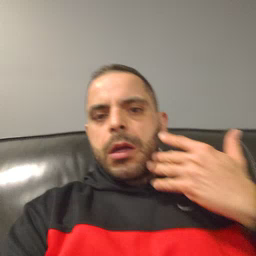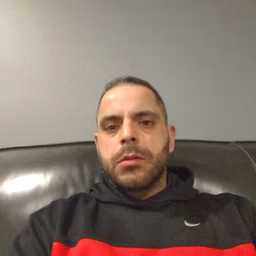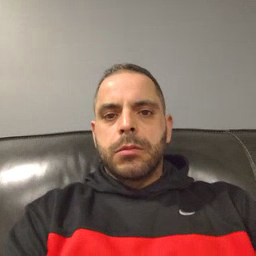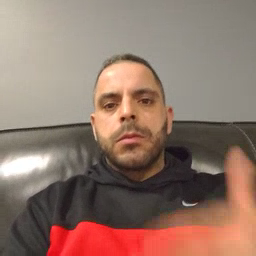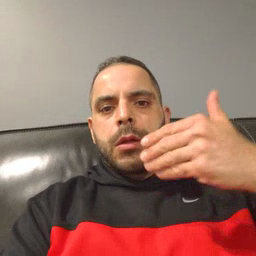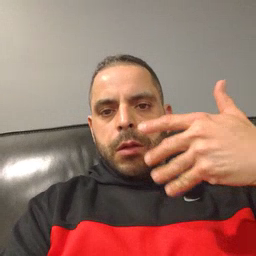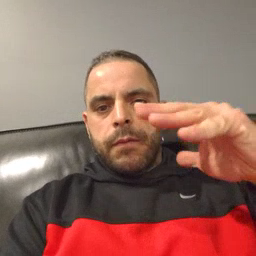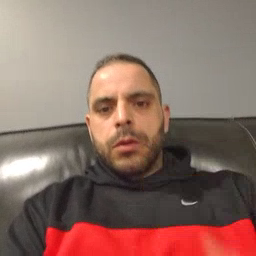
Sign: after